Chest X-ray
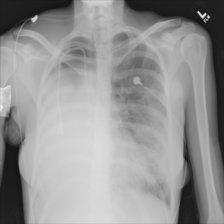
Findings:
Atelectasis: negative
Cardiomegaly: negative
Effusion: negative
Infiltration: negative
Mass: negative
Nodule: negative
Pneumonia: negative
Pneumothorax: negative
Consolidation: negative
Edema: negative
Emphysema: negative
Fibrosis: negative
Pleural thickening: negative
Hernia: negative